Question: I have a jqgrid that I am trying to use tinyMCE in the text area to send/store html in my database and reload to my grid. I have a custom column with tinyMCE for the text area but after I open editform once and close it next time it is opened tinymce does not initialize and a regular textarea appears. (Also when url modal it looses focus and focuses on editform. The text is pasted to the back "Project" field instead(picture below).)What I'm I doing wrong?
Reason why my TineMCE "Links" was losing focus was because of a simple syntax error. I had modal:true in the editgrid code.
Here are examples for correct implementation for inline edit(Thank you @Oleg): <URL>
'''
{ name: "note", width: 260, sortable: false, editable: true,
//edittype: "textarea"
edittype:'custom',
editoptions: {
custom_element: function (value, options) {
var elm = $("<textarea></textarea>");
elm.val(value);
// give the editor time to initialize
setTimeout(function () {
try {
tinymce.remove("#" + options.id);
} catch(ex) {}
tinymce.init({selector: "#" + options.id, plugins: "link"});
}, 50);
return elm;
},
custom_value: function (element, oper, gridval) {
var id;
if (element.length > 0) {
id = element.attr("id");
} else if (typeof element.selector === "string") {
var sels = element.selector.split(" "),
idSel = sels[sels.length - 1];
if (idSel.charAt(0) === "#") {
id = idSel.substring(1);
} else {
return "";
}
}
if (oper === "get") {
return tinymce.get(id).getContent({format: "row"});
} else if (oper === "set") {
if (tinymce.get(id)) {
tinymce.get(id).setContent(gridval);
}
}
}}
}
'''

jqGrid column:
'''
<script src="js/jquery-1.9.0.min.js" type="text/javascript"></script>
<script src="js/i18n/grid.locale-en.js" type="text/javascript"></script>
<script src="js/jquery.jqGrid.min.js" type="text/javascript"></script>
<script src="js/jquery-ui-1.10.3.custom.js" type="text/javascript"></script>
<script src="http://code.jquery.com/jquery-migrate-1.2.1.js"></script>
<script src="tinymce/tinymce.min.js"type="text/javascript"></script>
<script src="tinymce/jquery.tinymce.min.js"type="text/javascript"></script>
<script src= "tinymce/plugins/link/plugin.min.js" type="text/javascript"></script>
<script type="text/javascript">
'''
...
'''
{ name:'notes',
index:'notes',
edittype:'custom', editable:true,
editoptions:{
"custom_element":function( value , options) {
var elm = $('<textarea></textarea>');
elm.val( value );
// give the editor time to initialize
setTimeout( function() {
tinymce.init({selector: "textarea#notes",plugins: "link"});
}, 100);
return elm;
},
"custom_value":function( element, oper, gridval) {
if(oper === 'get') {
return tinymce.get('notes').getContent({format: 'row'});
} else if( oper === 'set') {
if(tinymce.get('notes')) {
tinymce.get('notes').setContent( gridval );
}
}
}}}
'''
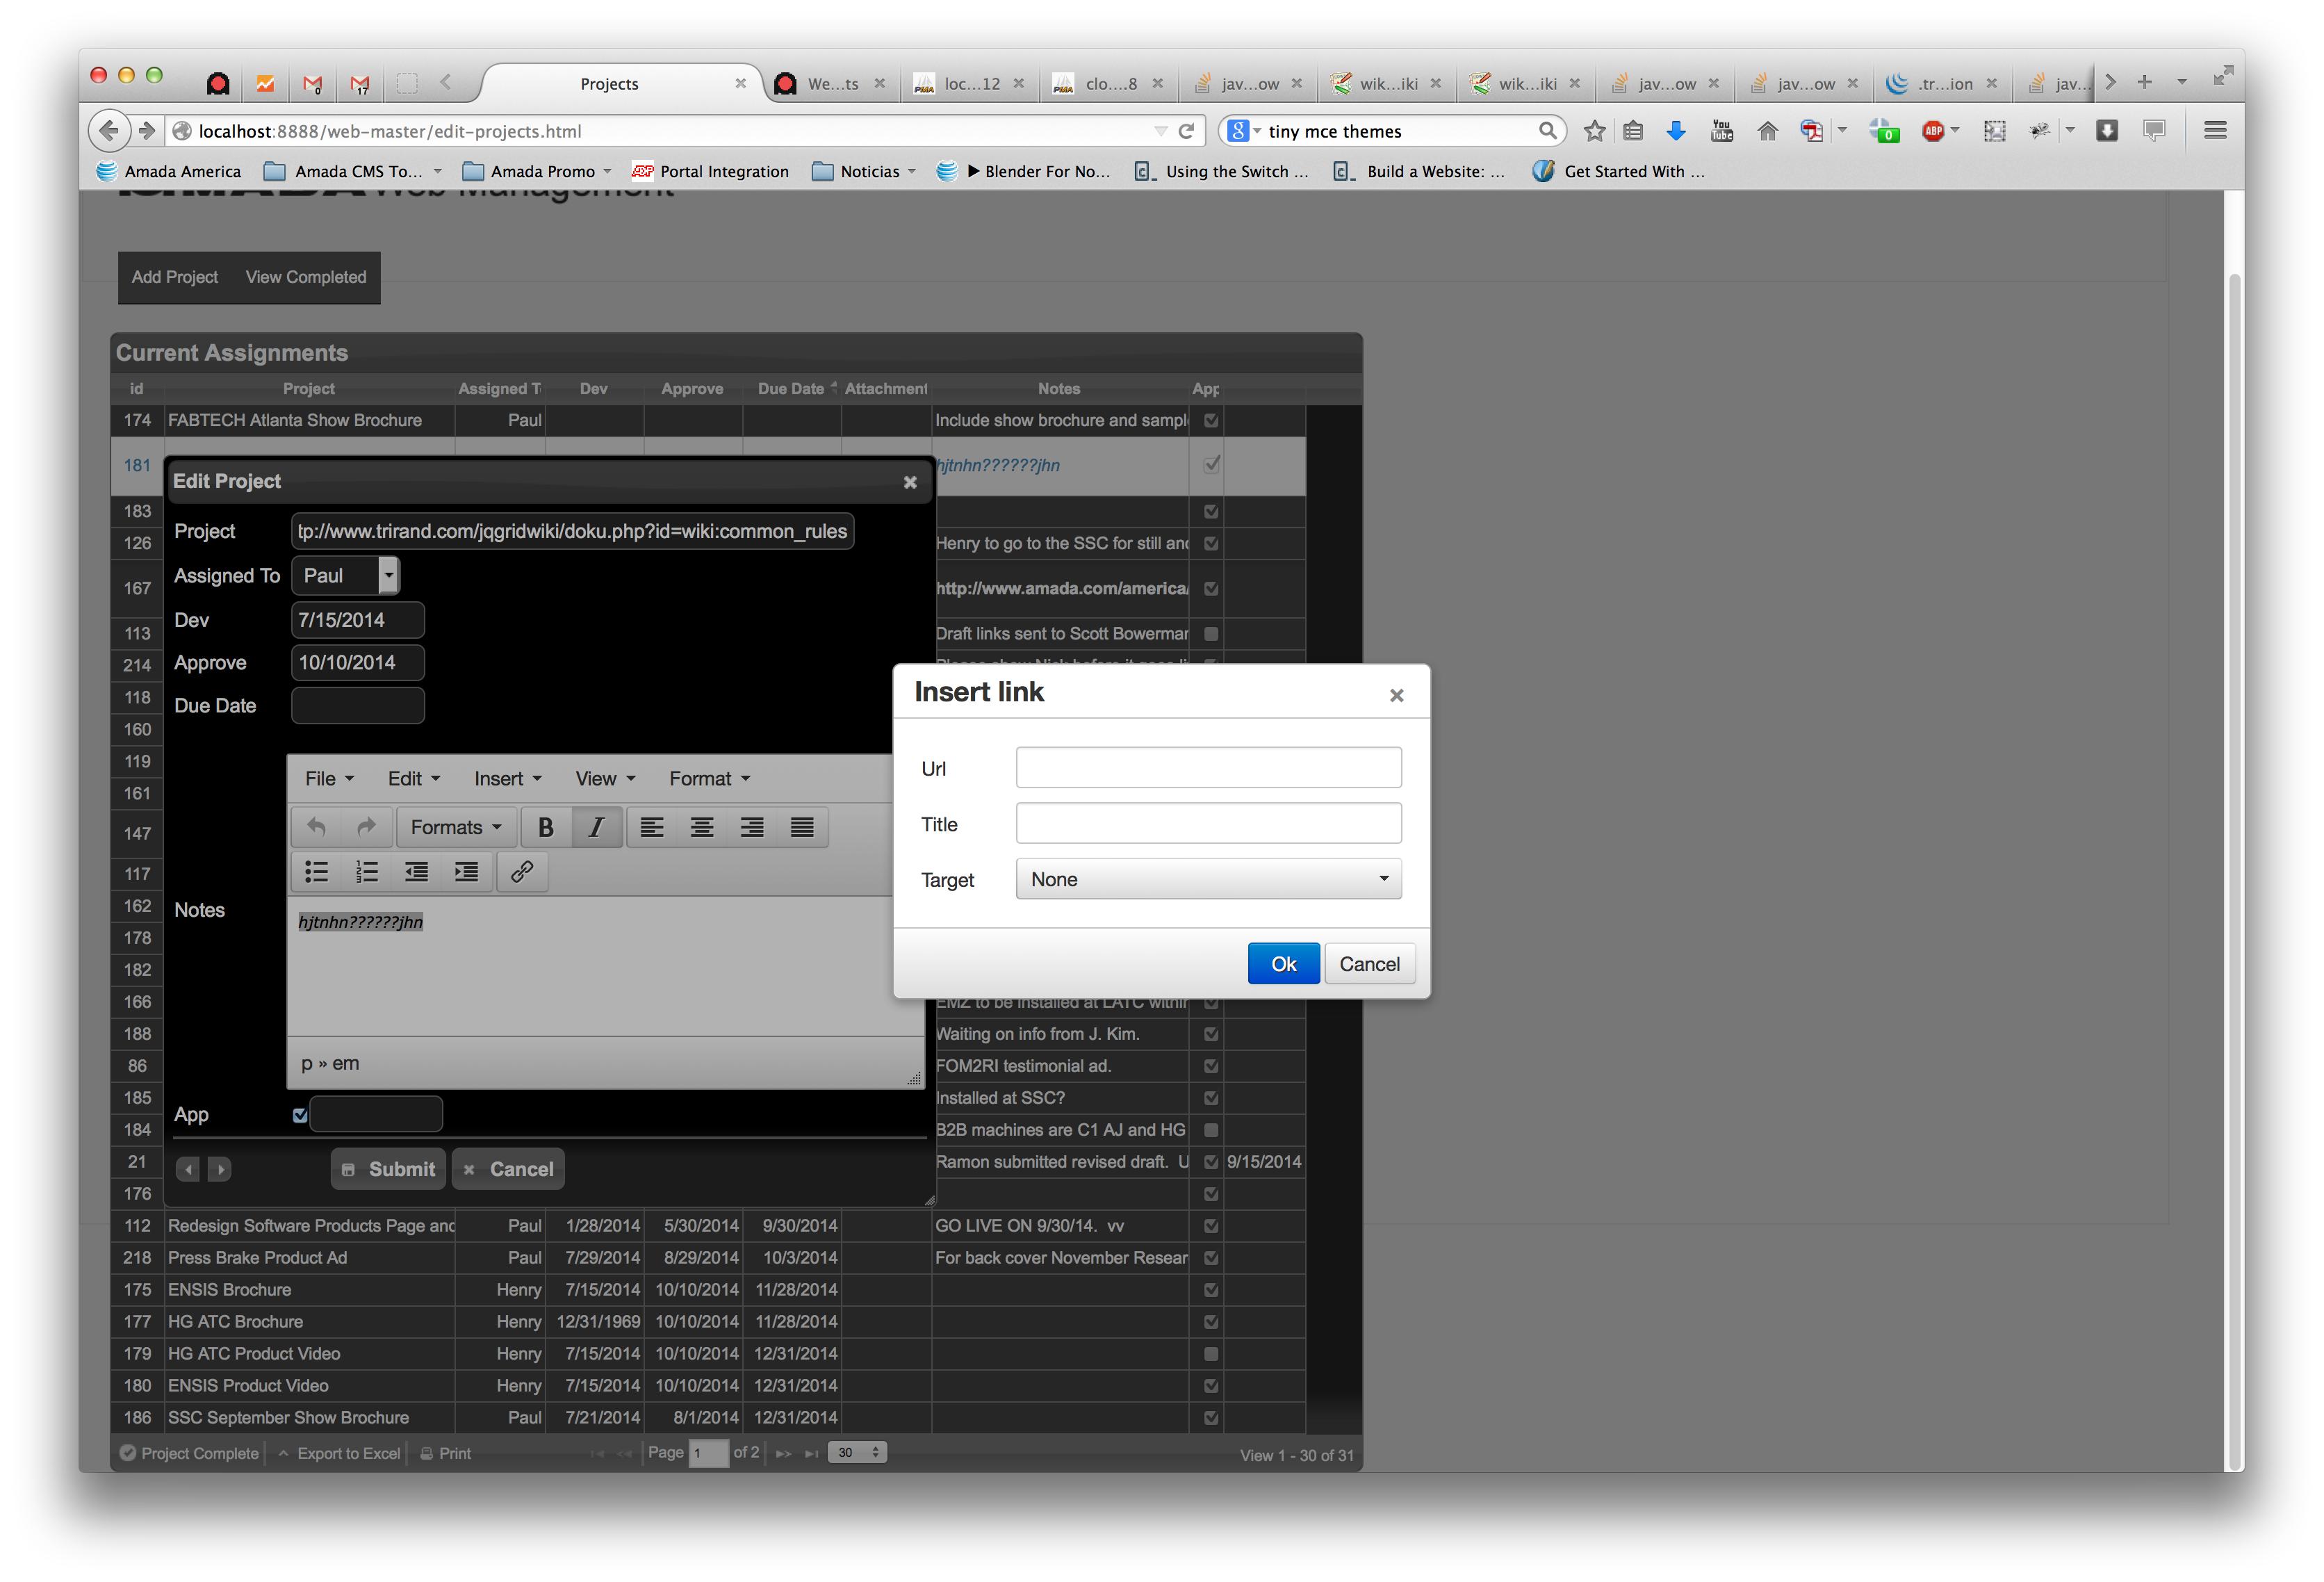
Answer: Try to replace the code of 'custom_element' to the following
'''
custom_element: function (value, options) {
var elm = $("<textarea></textarea>");
elm.val(value);
// give the editor time to initialize
setTimeout(function () {
try {
tinymce.remove("#" + options.id);
} catch(ex) {}
tinymce.init({selector: "#" + options.id, plugins: "link"});
}, 50);
return elm;
}
'''
One more simpel